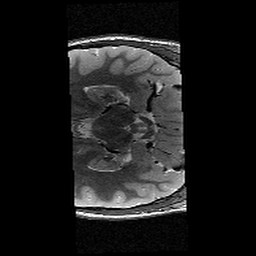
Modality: T2w
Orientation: axial
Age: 11
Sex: female
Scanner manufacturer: siemens
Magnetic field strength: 3 T
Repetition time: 9.23 s
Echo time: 0.067 s